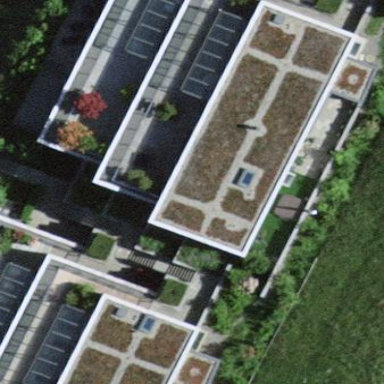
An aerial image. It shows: View of apartment building.